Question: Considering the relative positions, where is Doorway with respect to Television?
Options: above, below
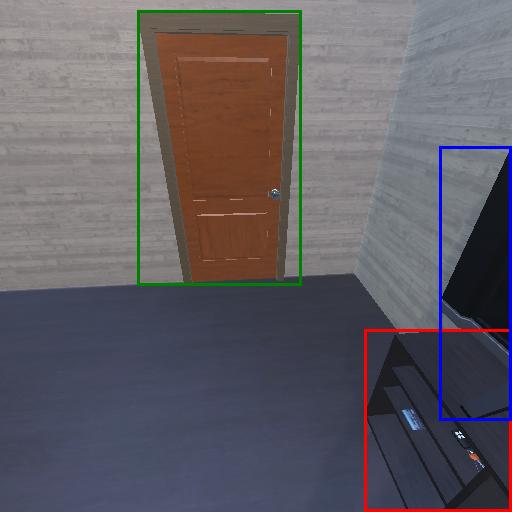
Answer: above